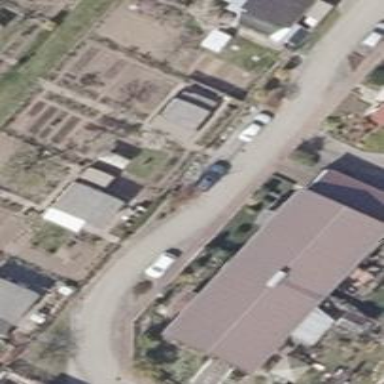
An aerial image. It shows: Smoothly paved residential road.